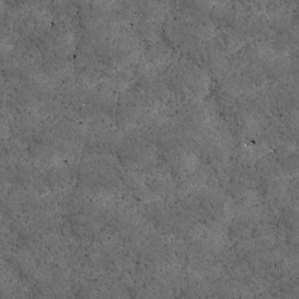
Label: non_frost